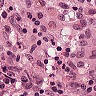
Metastatic tissue present: no